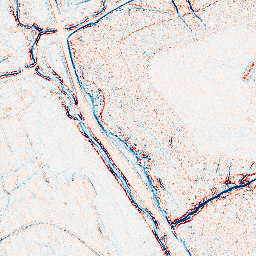
Category: edge_preserving
Decomposition family: bilateral
Decomposition parameters: d: 5
sigma_color: 25
sigma_space: 75
Upsampling method: quadratic
Upsampling parameters: scale: 4
Upsampling scale: 4